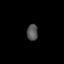
Tissue: lung
Cell type: Endothelial cells
Senescence score: 0.5532
Nuclear area (px): 174
Mean DAPI intensity: 85.977